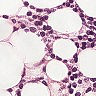
Metastatic tissue present: yes